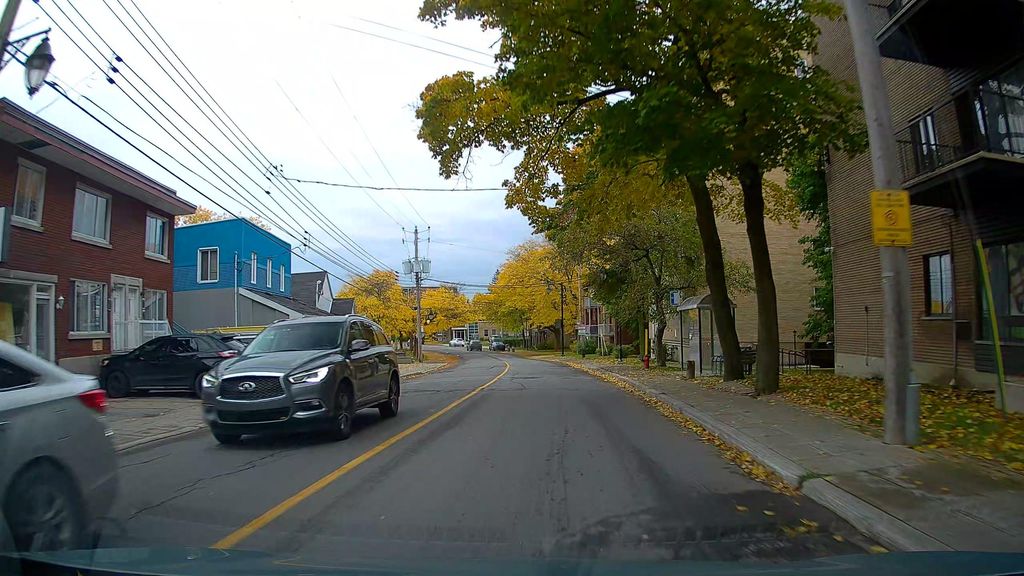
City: montreal